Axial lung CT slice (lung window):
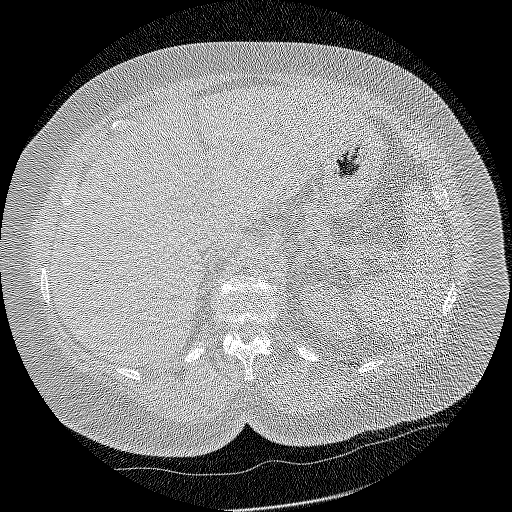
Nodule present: no